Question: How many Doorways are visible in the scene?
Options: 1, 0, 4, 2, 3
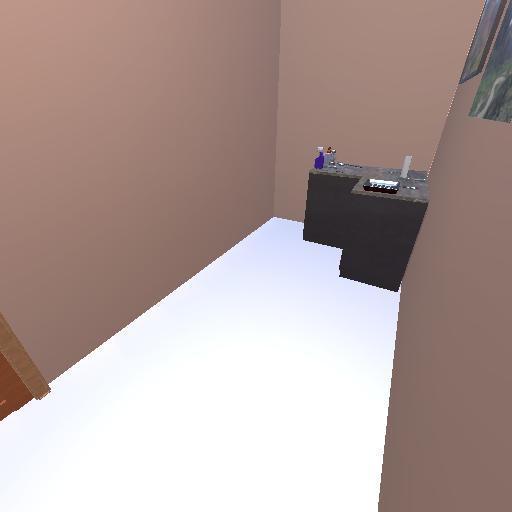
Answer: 1